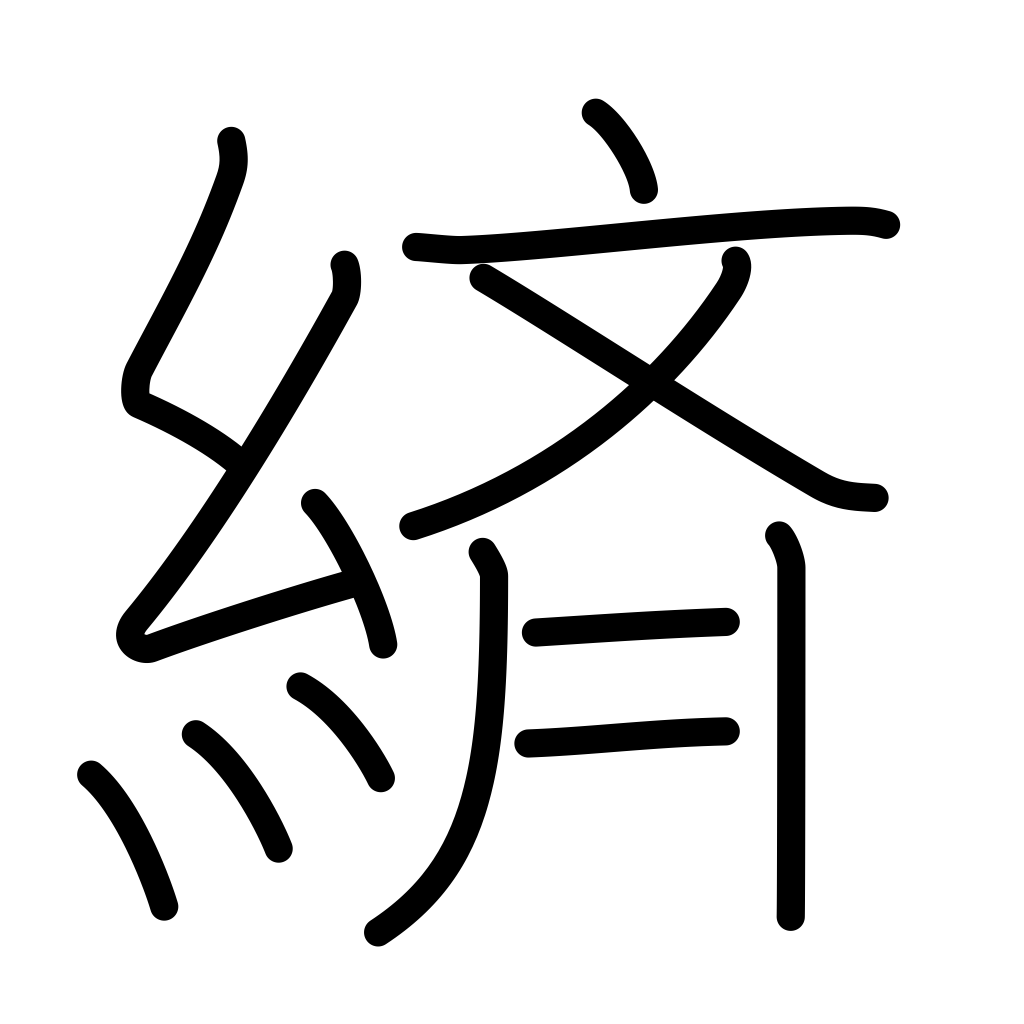
Meaning: splashed pattern dyeing or weaving